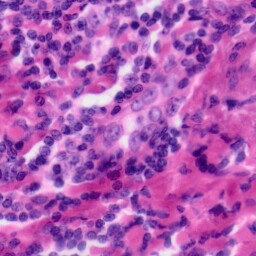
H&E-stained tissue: Tonsil